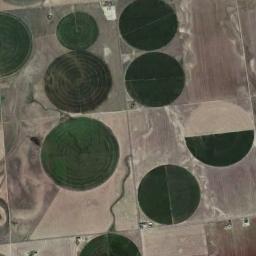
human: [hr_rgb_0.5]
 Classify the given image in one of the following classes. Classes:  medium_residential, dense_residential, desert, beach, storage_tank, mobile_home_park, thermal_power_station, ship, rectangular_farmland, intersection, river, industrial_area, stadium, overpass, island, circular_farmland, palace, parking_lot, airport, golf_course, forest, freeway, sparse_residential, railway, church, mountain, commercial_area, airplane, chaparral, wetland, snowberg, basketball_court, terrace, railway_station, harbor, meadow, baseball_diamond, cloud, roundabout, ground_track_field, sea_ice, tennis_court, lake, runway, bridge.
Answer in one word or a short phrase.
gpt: circular_farmland